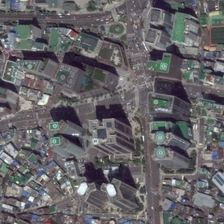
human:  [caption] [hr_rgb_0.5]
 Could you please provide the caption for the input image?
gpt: many tall buildings and some green plants are in a commercial area .

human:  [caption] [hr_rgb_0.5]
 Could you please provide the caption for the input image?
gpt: many tall buildings and some green plants are in a commercial area .

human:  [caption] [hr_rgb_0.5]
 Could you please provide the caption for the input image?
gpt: many tall buildings and some green plants are in a commercial area .

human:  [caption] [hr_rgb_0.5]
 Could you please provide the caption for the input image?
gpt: many tall buildings and some green plants are in a commercial area .

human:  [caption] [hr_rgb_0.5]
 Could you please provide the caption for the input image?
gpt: many tall buildings and some green plants are in a commercial area .